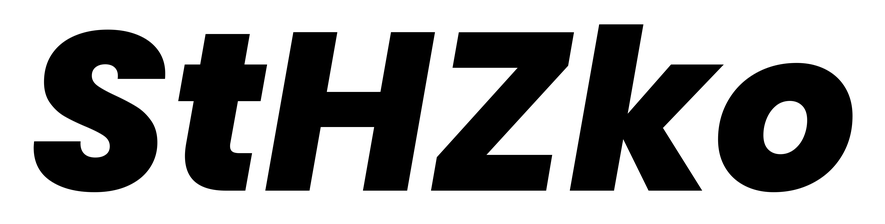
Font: Poppins-ExtraBoldItalic